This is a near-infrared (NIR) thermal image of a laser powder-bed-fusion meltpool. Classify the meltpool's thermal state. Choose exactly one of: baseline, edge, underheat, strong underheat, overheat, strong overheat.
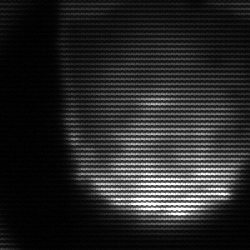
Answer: edge